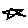
Label: star